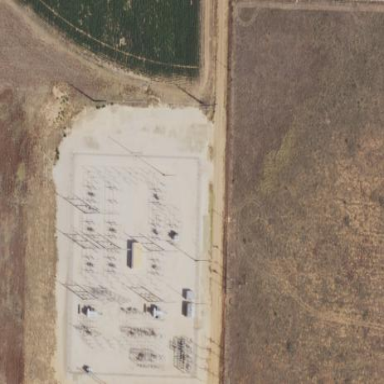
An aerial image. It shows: Power substation with transmission level designation. It is enclosed by fence.